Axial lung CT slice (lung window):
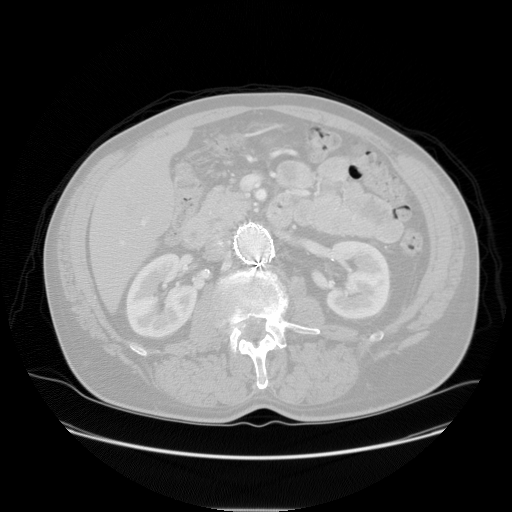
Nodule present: no